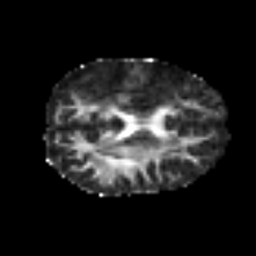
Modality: FA
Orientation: axial
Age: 47
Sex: female
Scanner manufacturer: siemens
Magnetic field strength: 3 T
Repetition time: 6.1 s
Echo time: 0.101 s